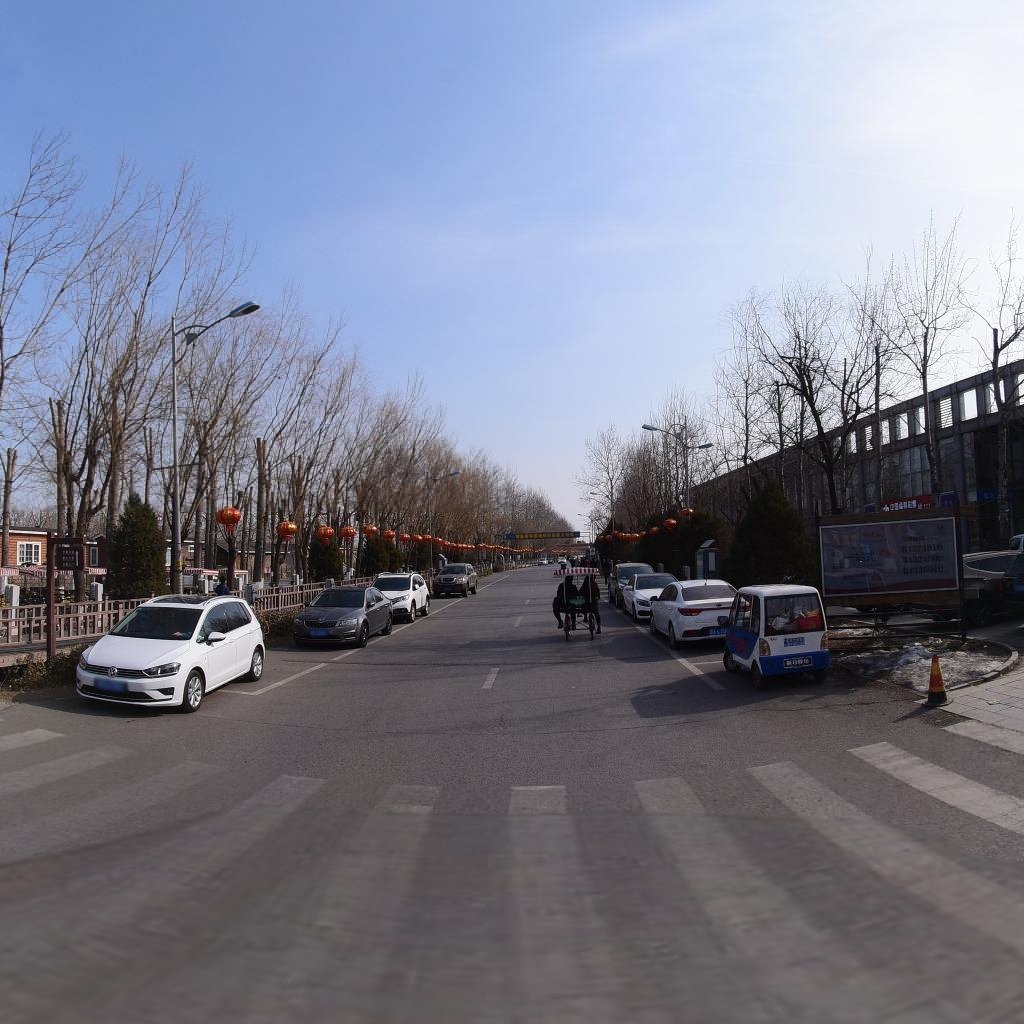
Region: Chaoyang
Road damage annotations: transverse crack, transverse crack